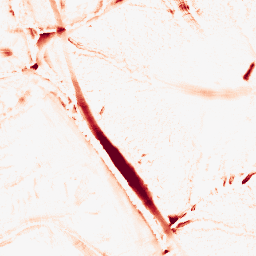
Category: morphological
Decomposition family: morphological
Decomposition parameters: operation: opening
size: 10
Upsampling method: lanczos
Upsampling parameters: scale: 4
Upsampling scale: 4